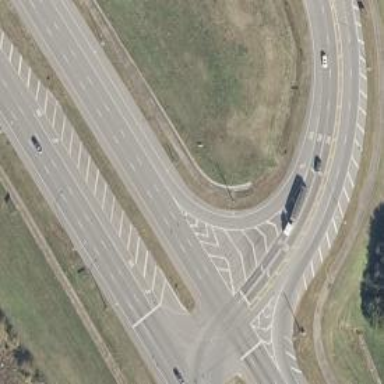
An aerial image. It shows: Trunk link highway.